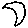
Label: moon